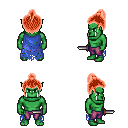
a pixel art fantasy rpg character, male body template, orc, green skin, blue tattered cape, magenta pants, red short topknot hairstyle, dagger, four views (front, back, left, right), 2x2 character sprite sheet, small pixel art, hard edges, no anti-aliasing